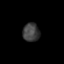
Tissue: prostate
Cell type: T cells
Senescence score: 0.7952
Nuclear area (px): 303
Mean DAPI intensity: 63.257